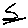
Label: zigzag